Question: I have a file called "results.txt" which has these values inside:
'''
<PHONE>:1801:XDCS1094:A:4
<PHONE>:1801:XDCS2034:B+:4
<PHONE>:1801:XDCS1043:C:3
<PHONE>:1801:XDCS1094:B:4
<PHONE>:1801:XDCS2094:A:4
'''
I want to read the file, make it an array and remove the delimiter and calculate based on the GPA formula. This is my thought of how it should work, but I'm still not so sure because I'm new to programming. I am also trying to display my results on a new line instead of everything in a single line as shown in the image. Any help would be appreciated, it is an assignment.

'''
public void run()
{
try{
do{
found=0;
received = in.readLine();
array2=received.split(":");
if(received.equals("QUIT")) break;
switch(received.charAt(0))
{
case 'R':
Register();
break;
case 'L':
login();
break;
case 'V':
View();
break;
}
}while(!received.equals("QUIT"));
}
catch(IOException e)
{
e.printStackTrace();
}
public void View() throws IOException
{
String grade ="";
in3 = new BufferedReader(new FileReader("results.txt"));
while((result = in3.readLine()) !=null)
{
array4=result.split(":");
if((array2[1].equals(array4[0])) && (array2[2].equals(array4[1])))
{
grade += array4[2]+" "+array4[3]+" "+array4[4];
found=1;
}
if(found==0)
out.println("No Records");
}
out.println(grade);
GCPA();
}
public void CGPA() throws IOException{
String grade = "", cgpa = "";
int IntValue = 0, IntCH = 0, IntCGPA = 0, IntArray = 0;
if(array4[3] == "A") {
IntArray = Integer.parseInt(array4[3]);
IntValue = IntArray * 4;
} else if(array4[3] == "B") {
IntArray = Integer.parseInt(array4[3]);
IntValue = IntArray * 3;
}
IntCH += IntArray;
IntCGPA = IntValue/IntCH;
out.println(IntCGPA);
}
'''
First, how do i make the results into a new line instead everything in one line?
Adding '
' doesn't work and when I run my program it doesn't show my 'IntCGPA' and shows this error
'''
Exception in thread "Thread-0" java.lang.ArithmeticException: / by zero
at MultiClientHandler1.CGPA(MultiClientHandler1.java:95)
at MultiClientHandler1.View(MultiClientHandler1.java:81)
at MultiClientHandler1.run(MultiClientHandler1.java:116)
'''
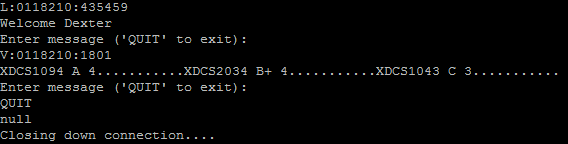
Answer: You are only printing the file data, not storing in an array.
Try using a method to simply read the file into a list.
'''
private List<String[]> getDataArray(String filename) throws IOException {
List<String[]> data = new ArrayList<>();
InputStream is = getClass().getClassLoader().getResourceAsStream(filename);
Scanner sc = new Scanner(is);
while (sc.hasNextLine()) {
data.add(sc.nextLine().split(":"));
}
return data;
}
'''
Usage:
'''
List<String[]> data = getDataArray("results.txt");
for (String[] array : data) {
System.out.println("1: " + array[1]); // for example
}
'''
> I am also trying to make my results display in a new line instead of everything in one line...
doesnt works
Your code isn't using '
'.
> '''
String grade ="";
while (...) {
grade += array4[2]+" "+array4[3]+" "+array4[4];
}
out.println(grade);
'''
Try this pattern instead.
'''
StringBuilder grade = new StringBuilder();
while (...) {
// Add columns from array
grade
.append(array4[2]).append(" ")
.append(array4[3]).append(" ")
.append(array4[4]);
// End line
grade.append("
");
}
out.println(grade.toString());
'''
Anyway, your code throws an exception and stops.
'''
Exception in thread "Thread-0" java.lang.ArithmeticException: / by zero
at MultiClientHandler1.CGPA(MultiClientHandler1.java:95)
'''
And it tells you the class, method and line number -> , so you look there
> '''
IntCGPA = IntValue/IntCH;
'''
And think to yourself, "why would I be dividing by zero?" then you see that
'''
IntCH = 0;
IntCH += IntArray;
'''
Which means that 'IntArray' must be zero at some point!
Not really sure what you were trying here.
> '''
if(array4[3] == "A") { // This is the string "A"
IntArray = Integer.parseInt(array4[3]); // So, you can't parse an int from "A"
'''
Also : <URL>
Instead try this
'''
int ch = 0;
int credits = 0;
final int baseCredits = Integer.parseInt(array4[4]);
String grade = array4[3];
switch (grade) {
case "A":
credits = baseCredits * 4;
break;
case "B":
credits = baseCredits * 3;
break;
// etc.
}
int cGPA = baseCredits / credits;
'''
And please don't capitalize your method and variable names and I'd suggest you name 'intArray' or 'intValue' something more descriptive.